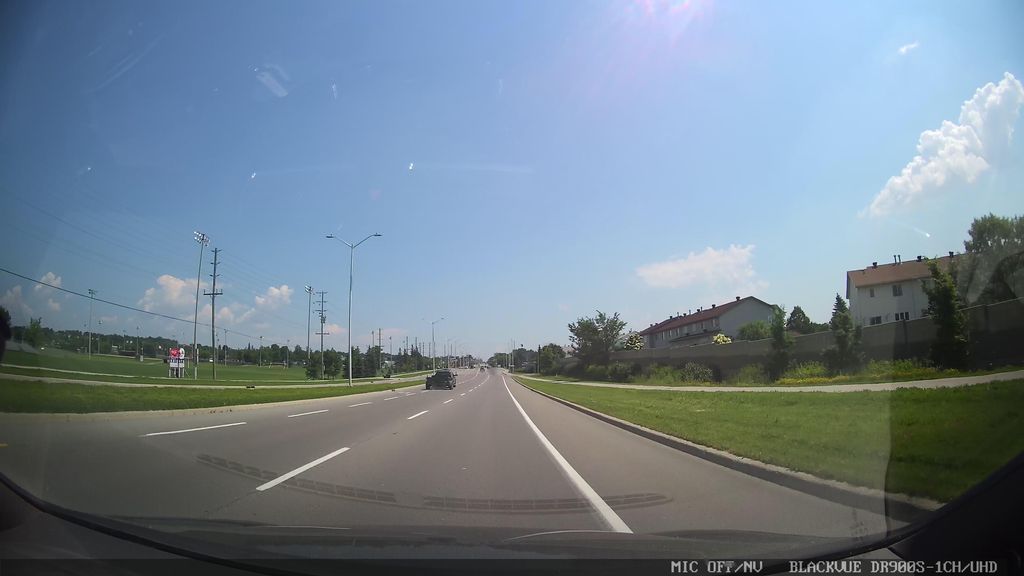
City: ottawa-gatineau